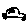
Label: car